Question: I have a project that using EF to interface with the database. It does this via a WCF web service. This is my first EF project and I am trying to work out how to construct a query based on optional parameters.
My web service has a data contract with matching fields to the classes in EF. The web service wueries the database, populates these client classes an passes them back to the client. For an example....
In the web service
'''
[DataContract]
public class MyMovie
{
[DataMember]
public int MovieId;
[DataMember]
public string MovieName;
[DataMember]
public int MovieRatingId;
[DataMember]
public string MovieRunTime;
[DataMember]
public string MovieIMDBUrl;
[DataMember]
public DateTime MovieDateAdded;
[DataMember]
public List<MyMovieActor> Actors;
[DataMember]
public List<MyMovieMedia> MediaFiles;
}
public class MyMovieActor
{
[DataMember]
public int ActorId;
[DataMember]
public int ActorMovieId;
[DataMember]
public string ActorName;
[DataMember]
public string ActorCharacter;
}
public class MyMovieMedia
{
[DataMember]
public int MediaId;
[DataMember]
public int MediaMovieId;
[DataMember]
public string MediaFileLocation;
[DataMember]
public bool MediaDefault;
}
'''
The data model (simplified)...

My web service method....
'''
public MyMovie GetMovie(int movieId)
{
MyMovie response = new MyMovie();
using (MovieDatabaseEntities DbContext = new MovieDatabaseEntities())
{
var query = (from oData in DbContext.Movies
where oData.MovieId == movieId
select oData).ToList();
if (query.Count > 0)
{
response.MovieDateAdded = query[0].MovieDateAdded;
response.MovieId = query[0].MovieId;
response.MovieIMDBUrl = query[0].MovieIMDBUrl;
response.MovieName = query[0].MovieName;
response.MovieRatingId = query[0].MovieRatingId;
response.MovieRunTime = query[0].MovieRunTime;
}
List<MyMovieActor> actors = new List<MyMovieActor>();
foreach (MovieActor ma in query[0].MovieActors)
{
MyMovieActor a = new MyMovieActor();
a.ActorId = ma.ActorId;
a.ActorMovieId = ma.ActorMovieId;
a.ActorCharacter = ma.ActorCharacter;
a.ActorName = ma.ActorName;
actors.Add(a);
}
response.Actors = actors;
List<MyMovieMedia> medias = new List<MyMovieMedia>();
foreach (MovieMedia mm in query[0].MovieMedias)
{
MyMovieMedia med = new MyMovieMedia();
med.MediaId = mm.MediaId;
med.MediaMovieId = mm.MediaMovieId;
med.MediaFileLocation = mm.MediaFileLocation; //HDD Folder
med.MediaDefault = mm.MediaDefault; //Image to show on listing
medias.Add(med);
}
response.MediaFiles = medias;
}
return response;
}
'''
So now I want to create
'''
public List<MyMovie> GetMovies(string moviename, int movierating, string movieruntime)
'''
Where all parameters will be populated or zero length strings. If they have a values I want to add that as part of the where clause.
so basically update
'''
var query = (from oData in DbContext.Movies
where oData.MovieId == movieId
select oData).ToList();
'''
to the equivalent of
'''
var query = (from oData in DbContext.Movies
where 1=1
if(String.IsSafe(moviename))
{
&& oData.MovieName Like %movieId%
}
if(movierating != 0)
{
&& oData.MovieRating = movierating
}
if(String.IsSafe(movieruntime))
{
&& oData.MovieRuntime == movieruntime
}
select oData).ToList();
'''
Looking into this has just confused me more, I have always writen my data layers using good old ADO.NET, DataReaders, Adapters, Stored Procs etc but with this project I have been asked to use EF. It is confusing me so much. What is it they say about old dogs and new tricks?!
Any help with this would be very much appreciated.
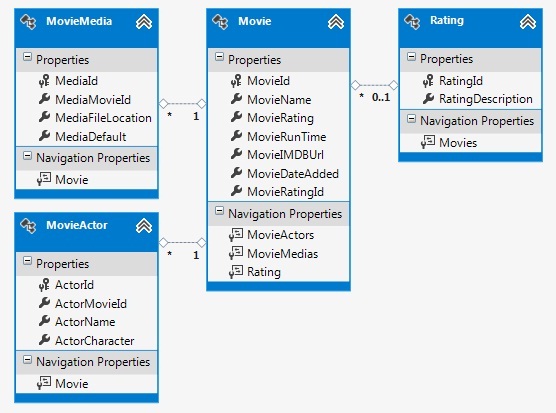
Answer: IQueryable is your friend here. It allows for composing the query in multiple steps, but it won't generate the SQL and execute it until it's needed (like due to iteration or a ToList() call). So your code would look like:
'''
var query = (from oData in DbContext.Movies select oData);
if (!string.IsNullOrEmpty(moviename))
query = query.Where(m => m.MovieName.Contains(moviename));
...
'''